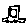
Label: car